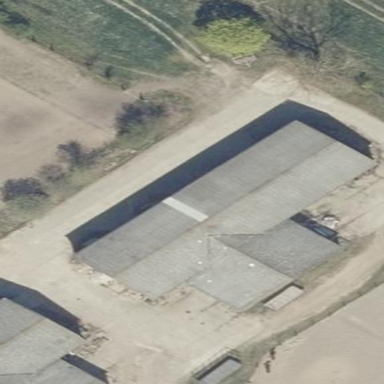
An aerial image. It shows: Building with gabled roof. The roof is grey in color and oriented along the building.